Question:
Why would anyone ever set this option to YES for a release build in practice? So you gain a little build time, but how often do you make release builds? And why would you ever want only the architecture for a release build to be only that of the connected device (even if your connected device has the lowest common denominator of backwards compatible architectures you are supporting)?
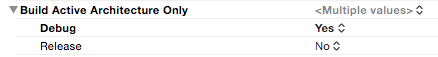
Answer: Release is not just for submitting to the app store. Selecting a release build turns on lots of compiler optimizations that generate fast code, and the memory footprint is different. It can be useful to test release builds for various reasons.
Swift code in particular is really slow in debug builds if it deals with lots of arrays. It's better with Swift 1.2, but still quite slow.
If you're testing on your development device it doesn't really make sense to compile for all the different supported architectures. Building is much faster for just your active architecture.